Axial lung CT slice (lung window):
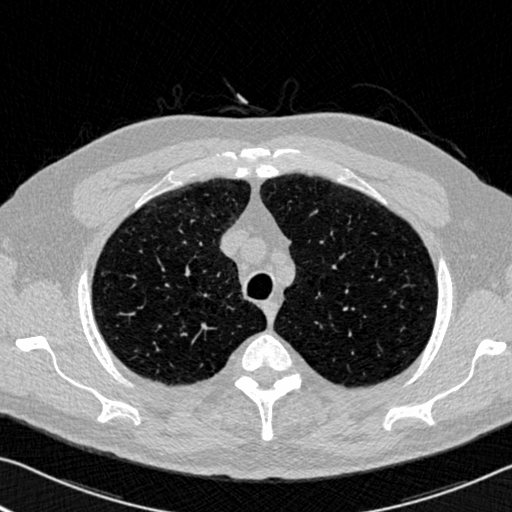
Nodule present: no